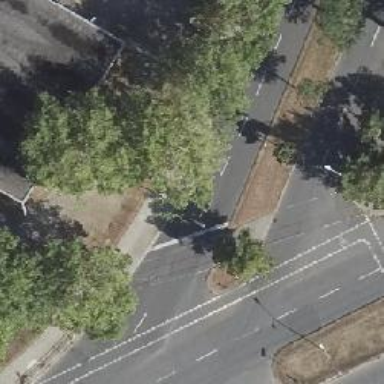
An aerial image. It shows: Road with traffic signals.